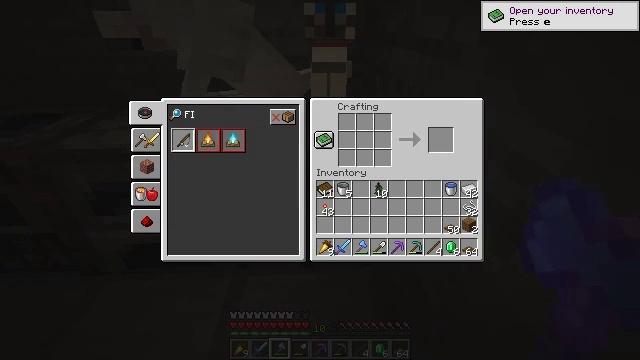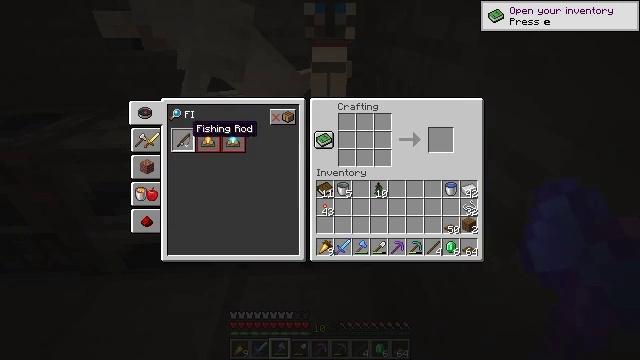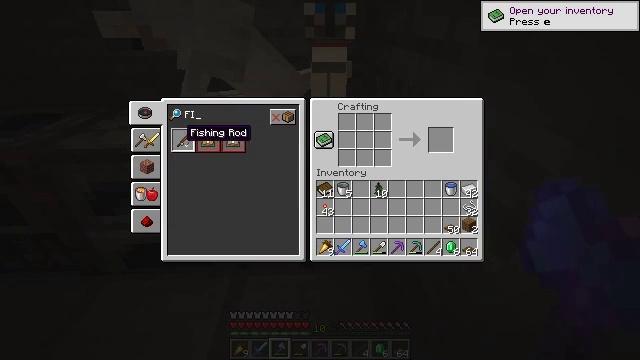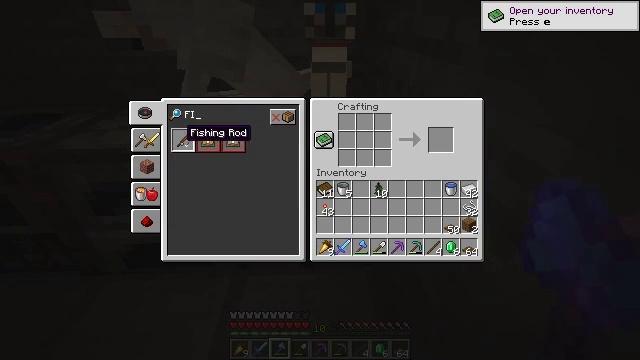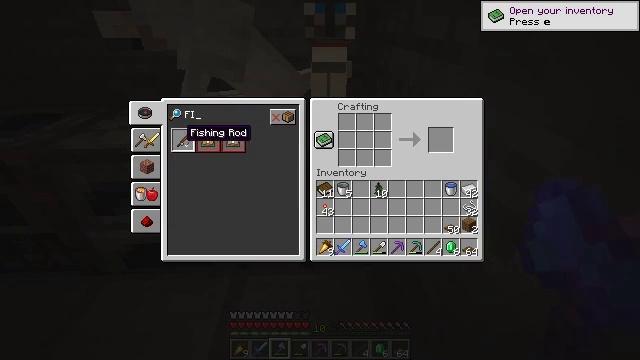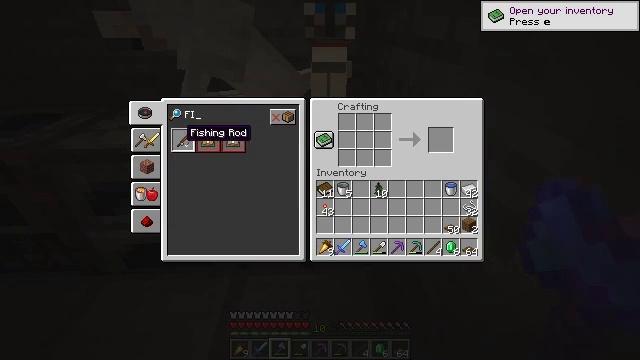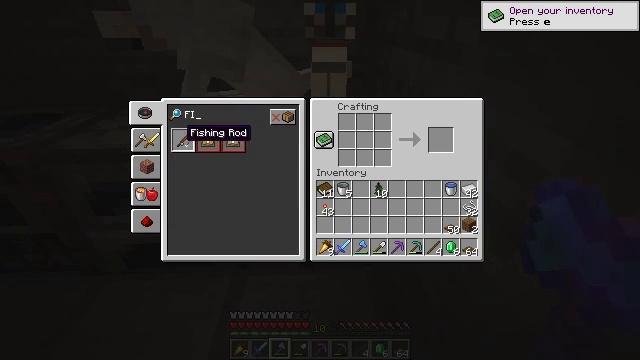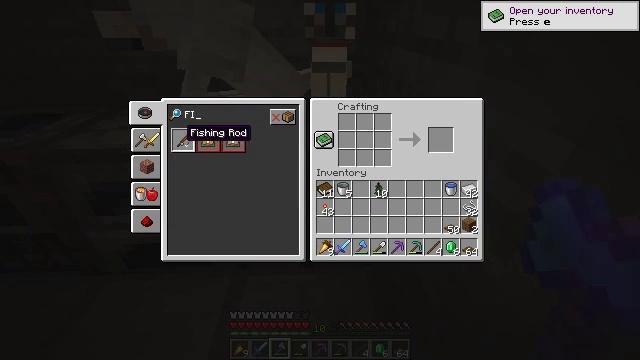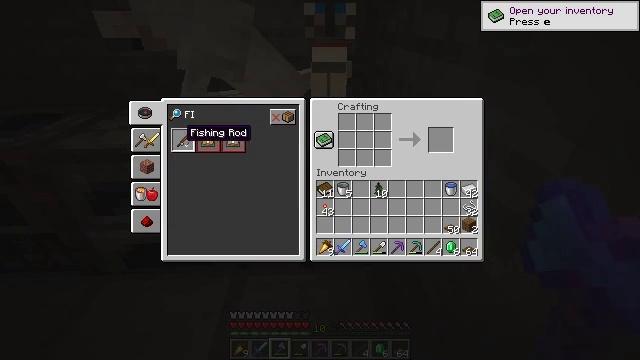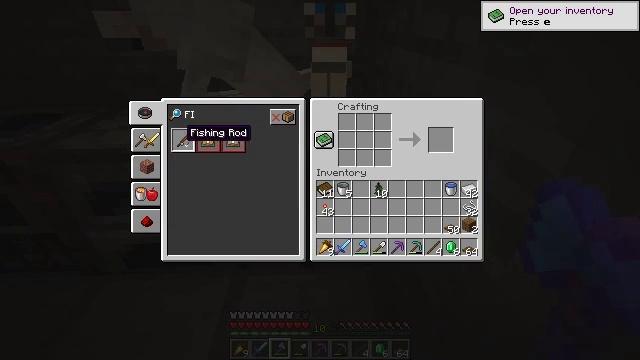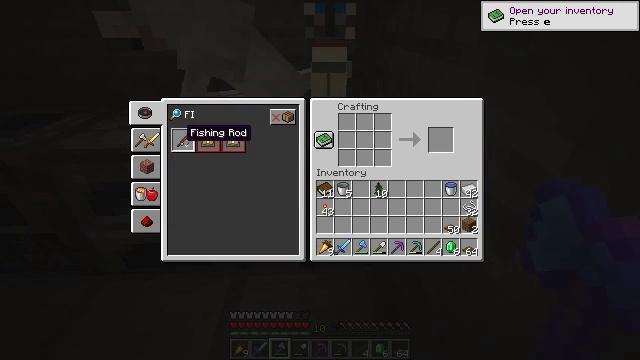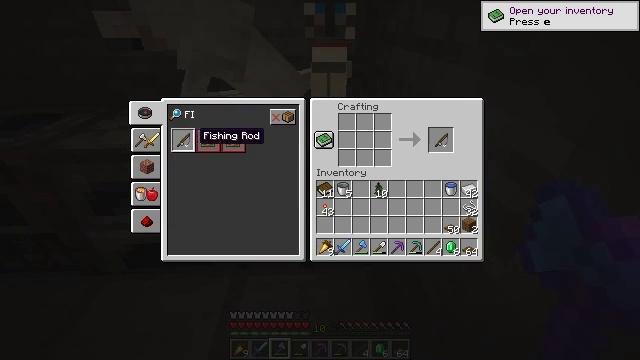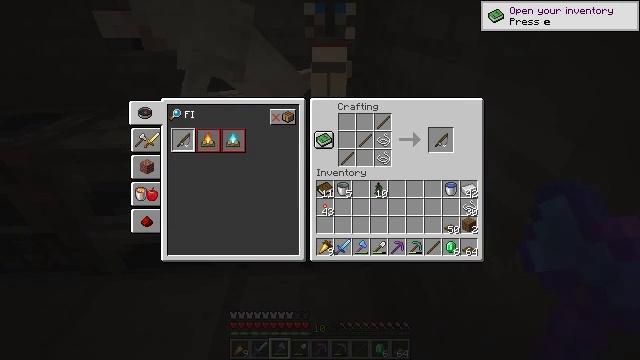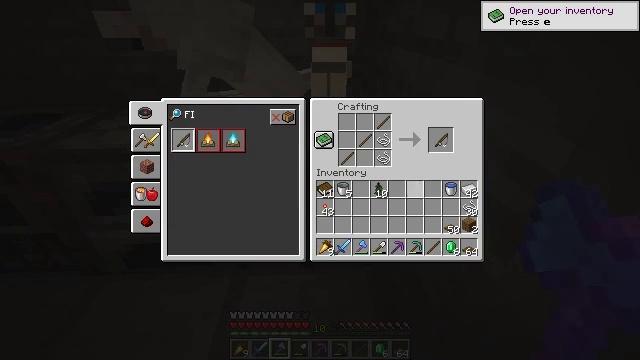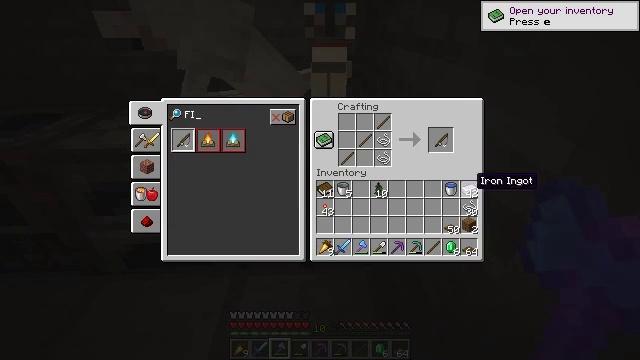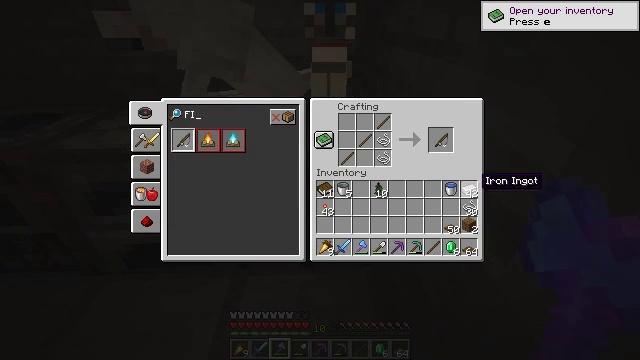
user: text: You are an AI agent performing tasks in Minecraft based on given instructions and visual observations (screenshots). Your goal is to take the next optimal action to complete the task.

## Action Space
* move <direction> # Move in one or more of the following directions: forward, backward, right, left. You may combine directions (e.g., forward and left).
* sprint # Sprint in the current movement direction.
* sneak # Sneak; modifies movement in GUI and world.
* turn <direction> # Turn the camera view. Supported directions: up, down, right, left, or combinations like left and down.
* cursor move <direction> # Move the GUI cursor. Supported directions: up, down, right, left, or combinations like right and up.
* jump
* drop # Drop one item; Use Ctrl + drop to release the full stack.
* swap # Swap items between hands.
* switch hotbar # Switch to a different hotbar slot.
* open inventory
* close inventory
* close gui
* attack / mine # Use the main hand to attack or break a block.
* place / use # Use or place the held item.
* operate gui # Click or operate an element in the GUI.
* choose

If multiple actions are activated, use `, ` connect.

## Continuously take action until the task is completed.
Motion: motion action
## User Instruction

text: Produce a fishing rod using the crafting table.
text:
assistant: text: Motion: turn left and down
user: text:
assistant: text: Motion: no_op
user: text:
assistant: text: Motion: no_op
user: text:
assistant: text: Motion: no_op
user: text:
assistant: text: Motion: no_op
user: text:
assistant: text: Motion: attack / mine
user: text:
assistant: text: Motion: attack / mine
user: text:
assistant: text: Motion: attack / mine
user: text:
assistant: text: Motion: no_op
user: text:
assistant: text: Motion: no_op
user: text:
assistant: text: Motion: turn right
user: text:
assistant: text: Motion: turn right and down
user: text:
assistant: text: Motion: turn right and down
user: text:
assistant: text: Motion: turn right
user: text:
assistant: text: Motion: no_op
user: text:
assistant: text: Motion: no_op
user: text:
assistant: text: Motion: no_op
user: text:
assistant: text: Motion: no_op
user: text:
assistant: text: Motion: no_op
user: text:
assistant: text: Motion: no_op
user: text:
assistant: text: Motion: turn left and up
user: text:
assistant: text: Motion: turn left and up
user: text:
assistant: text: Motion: no_op
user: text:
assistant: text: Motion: no_op
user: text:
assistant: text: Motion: no_op
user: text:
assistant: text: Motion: no_op
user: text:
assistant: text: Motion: no_op
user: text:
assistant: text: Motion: no_op
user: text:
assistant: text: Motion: no_op
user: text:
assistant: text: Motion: attack / mine